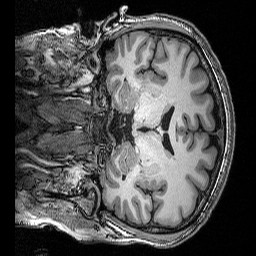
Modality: T1w
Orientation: coronal
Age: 41
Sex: male
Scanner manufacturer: siemens
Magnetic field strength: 3 T
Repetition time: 2.53 s
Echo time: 0.0035 s